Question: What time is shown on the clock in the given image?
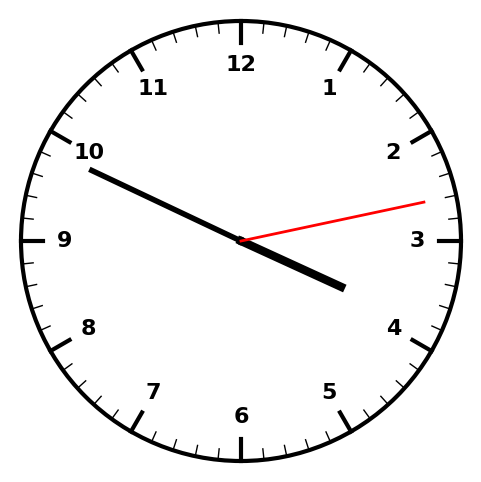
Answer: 03:49:13